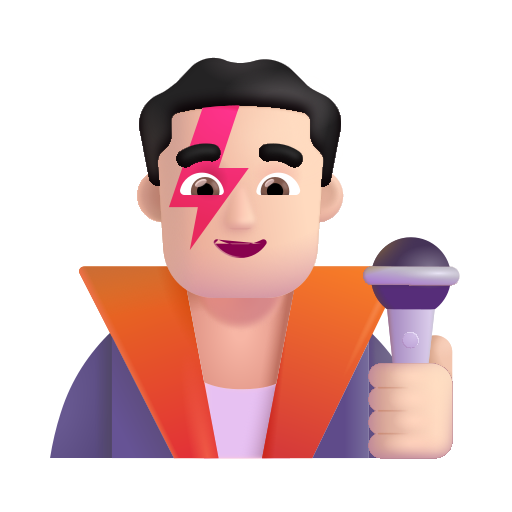
man singer color light